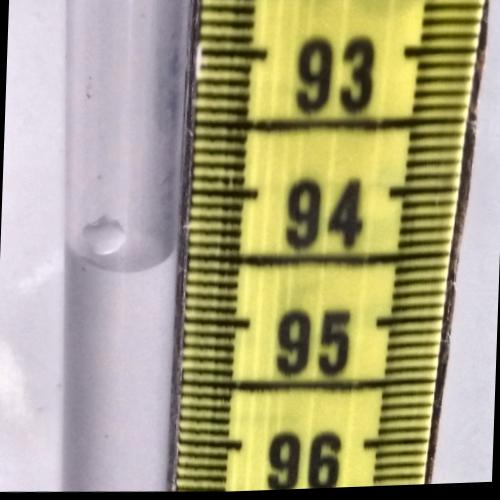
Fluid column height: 94.6 cm